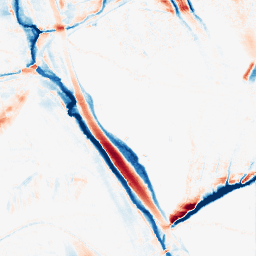
Category: morphological
Decomposition family: morphological_ellipse
Decomposition parameters: operation: average
width: 10
height: 30
Upsampling method: sinc_hamming
Upsampling parameters: scale: 4
kernel_size: 16
Upsampling scale: 4